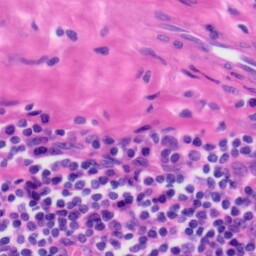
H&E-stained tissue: Tonsil